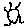
Label: sun